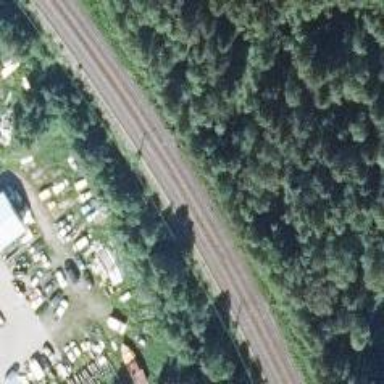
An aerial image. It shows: Continuous rail railway with electrified contact line.